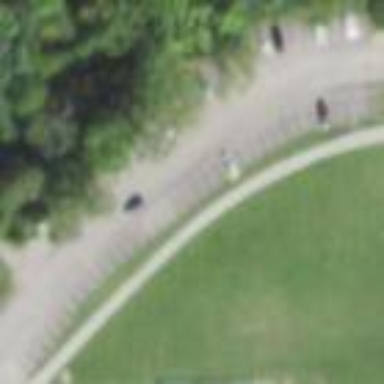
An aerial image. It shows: Parking area.